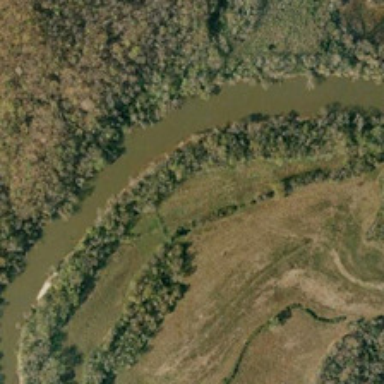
Many green trees are in two sides of a curved green river .